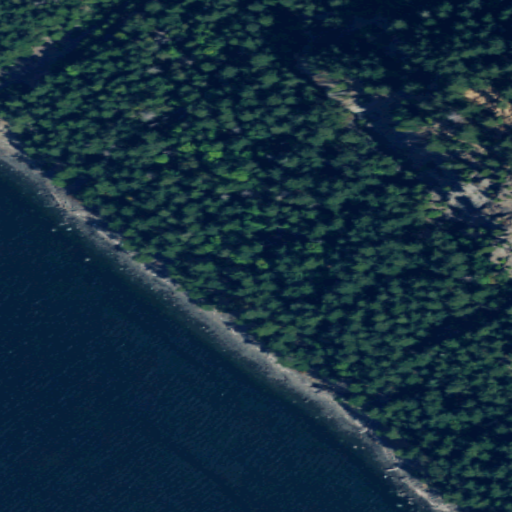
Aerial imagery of cliff(s) in Washington named Devils Slide containing evergreen forest, open water, and barren land